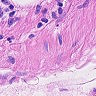
Metastatic tissue present: no